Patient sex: F
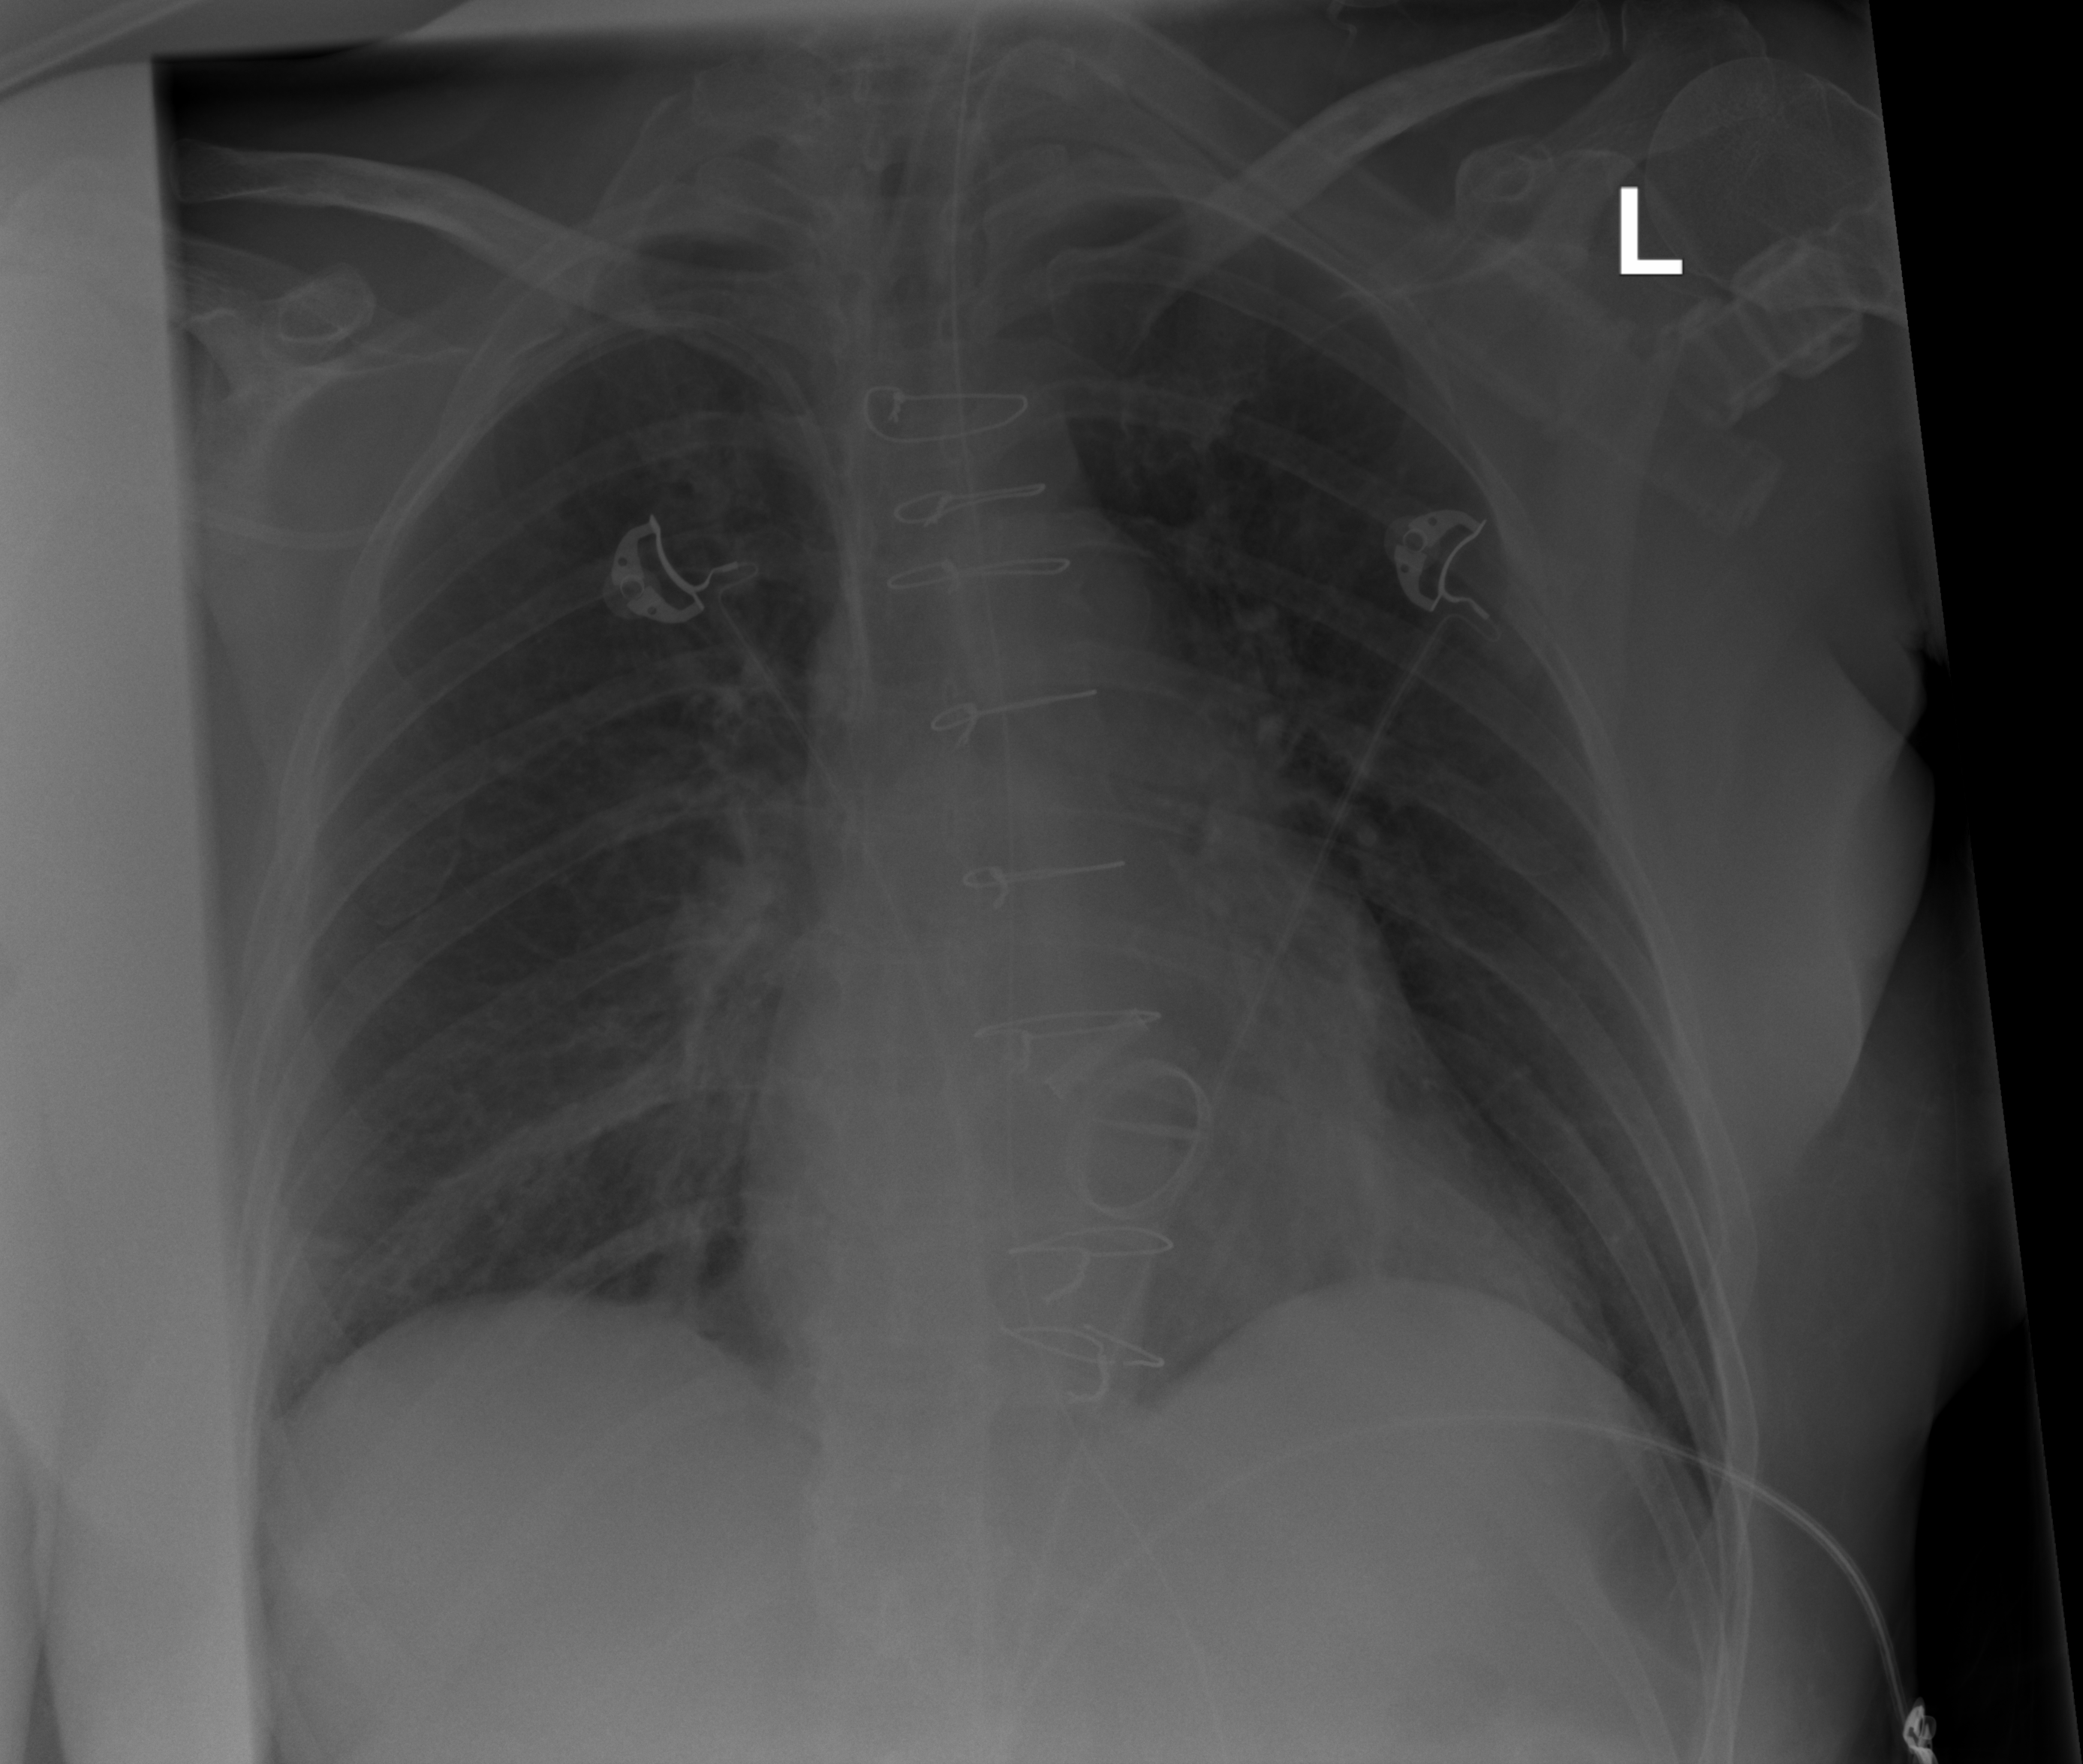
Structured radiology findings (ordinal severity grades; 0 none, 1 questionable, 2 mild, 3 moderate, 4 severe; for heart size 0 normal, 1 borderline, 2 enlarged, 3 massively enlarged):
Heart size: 1
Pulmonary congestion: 0
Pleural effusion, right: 0
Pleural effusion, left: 0
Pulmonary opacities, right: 0
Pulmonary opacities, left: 0
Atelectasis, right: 2
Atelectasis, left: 0